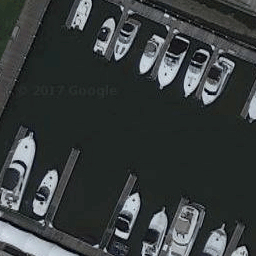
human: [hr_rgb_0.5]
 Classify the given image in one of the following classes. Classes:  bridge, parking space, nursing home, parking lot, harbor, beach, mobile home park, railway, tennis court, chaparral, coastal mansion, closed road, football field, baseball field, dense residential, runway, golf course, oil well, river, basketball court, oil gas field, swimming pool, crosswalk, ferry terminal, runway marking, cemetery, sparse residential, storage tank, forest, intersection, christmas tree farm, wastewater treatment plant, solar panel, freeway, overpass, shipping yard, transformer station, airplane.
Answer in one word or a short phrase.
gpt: harbor